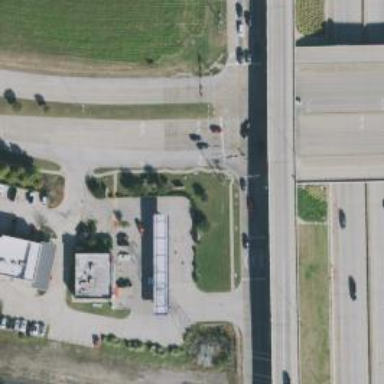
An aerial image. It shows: Secondary road with frontage road alongside.